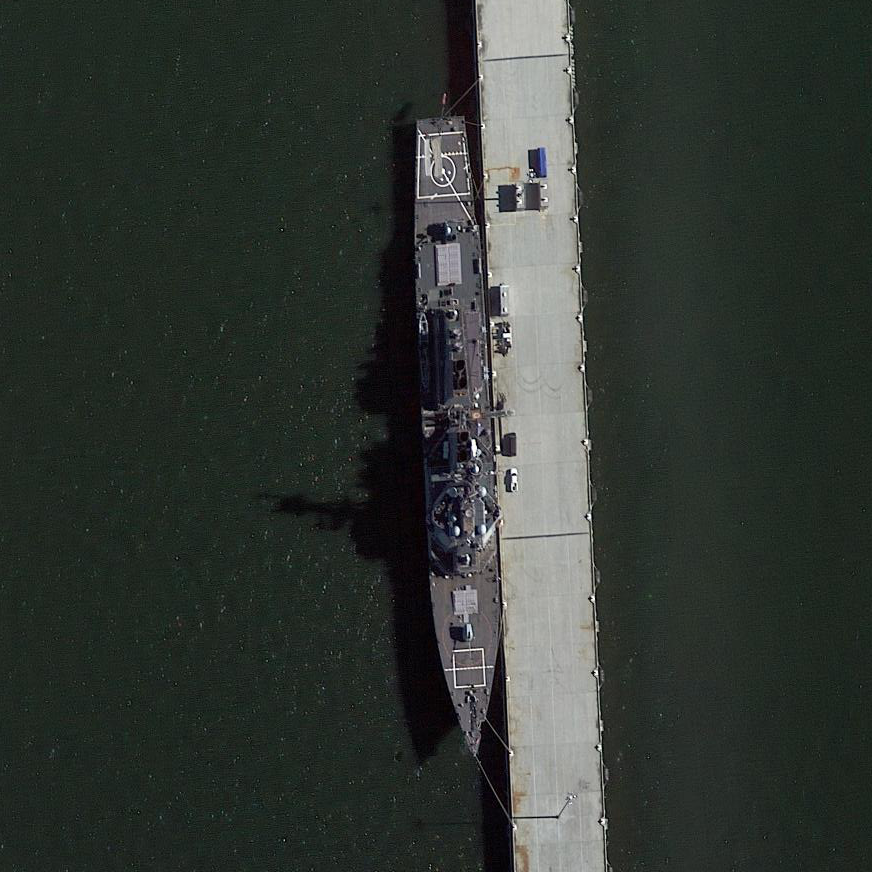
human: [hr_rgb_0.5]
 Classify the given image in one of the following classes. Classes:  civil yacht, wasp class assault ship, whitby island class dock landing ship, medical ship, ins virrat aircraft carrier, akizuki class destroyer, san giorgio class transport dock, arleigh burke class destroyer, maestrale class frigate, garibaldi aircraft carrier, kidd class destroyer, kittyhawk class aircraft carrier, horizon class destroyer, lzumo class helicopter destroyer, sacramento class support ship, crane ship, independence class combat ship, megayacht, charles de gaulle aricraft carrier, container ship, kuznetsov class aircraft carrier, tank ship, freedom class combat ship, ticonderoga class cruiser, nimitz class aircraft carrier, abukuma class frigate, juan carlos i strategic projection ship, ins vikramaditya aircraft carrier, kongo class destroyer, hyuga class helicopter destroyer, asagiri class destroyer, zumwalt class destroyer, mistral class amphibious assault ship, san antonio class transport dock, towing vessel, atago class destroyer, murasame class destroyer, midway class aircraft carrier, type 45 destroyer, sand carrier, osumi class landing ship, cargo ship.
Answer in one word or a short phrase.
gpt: Arleigh Burke class destroyer